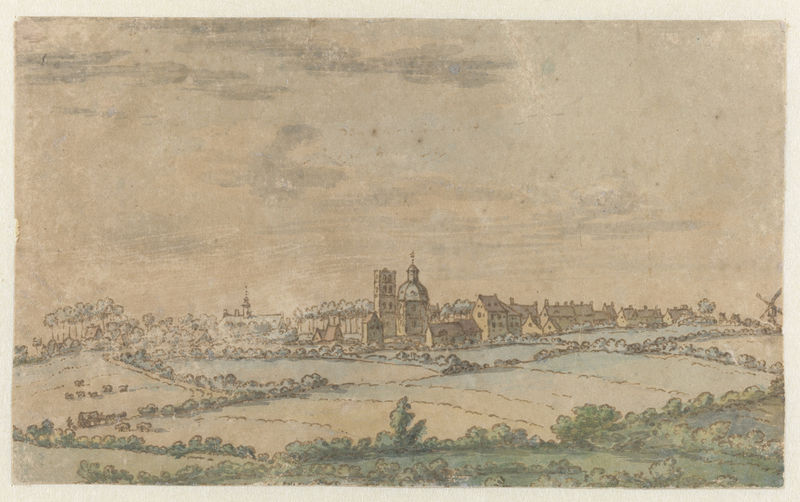
Titel: Gezicht op Scherpenheuvel
Künstler: Josua de Grave
Standort: Amsterdam
Institution: Rijksmuseum
Schlagwörter: baum, gemälde, himmel, wasser, wolken, bäume, gelb, grün, kirchturm, stadt, gras, haus, bild, felder, häuser, mühle, windmühle, kirche, land, turm, acker, stadtrand, türme, bewässerung, fleder